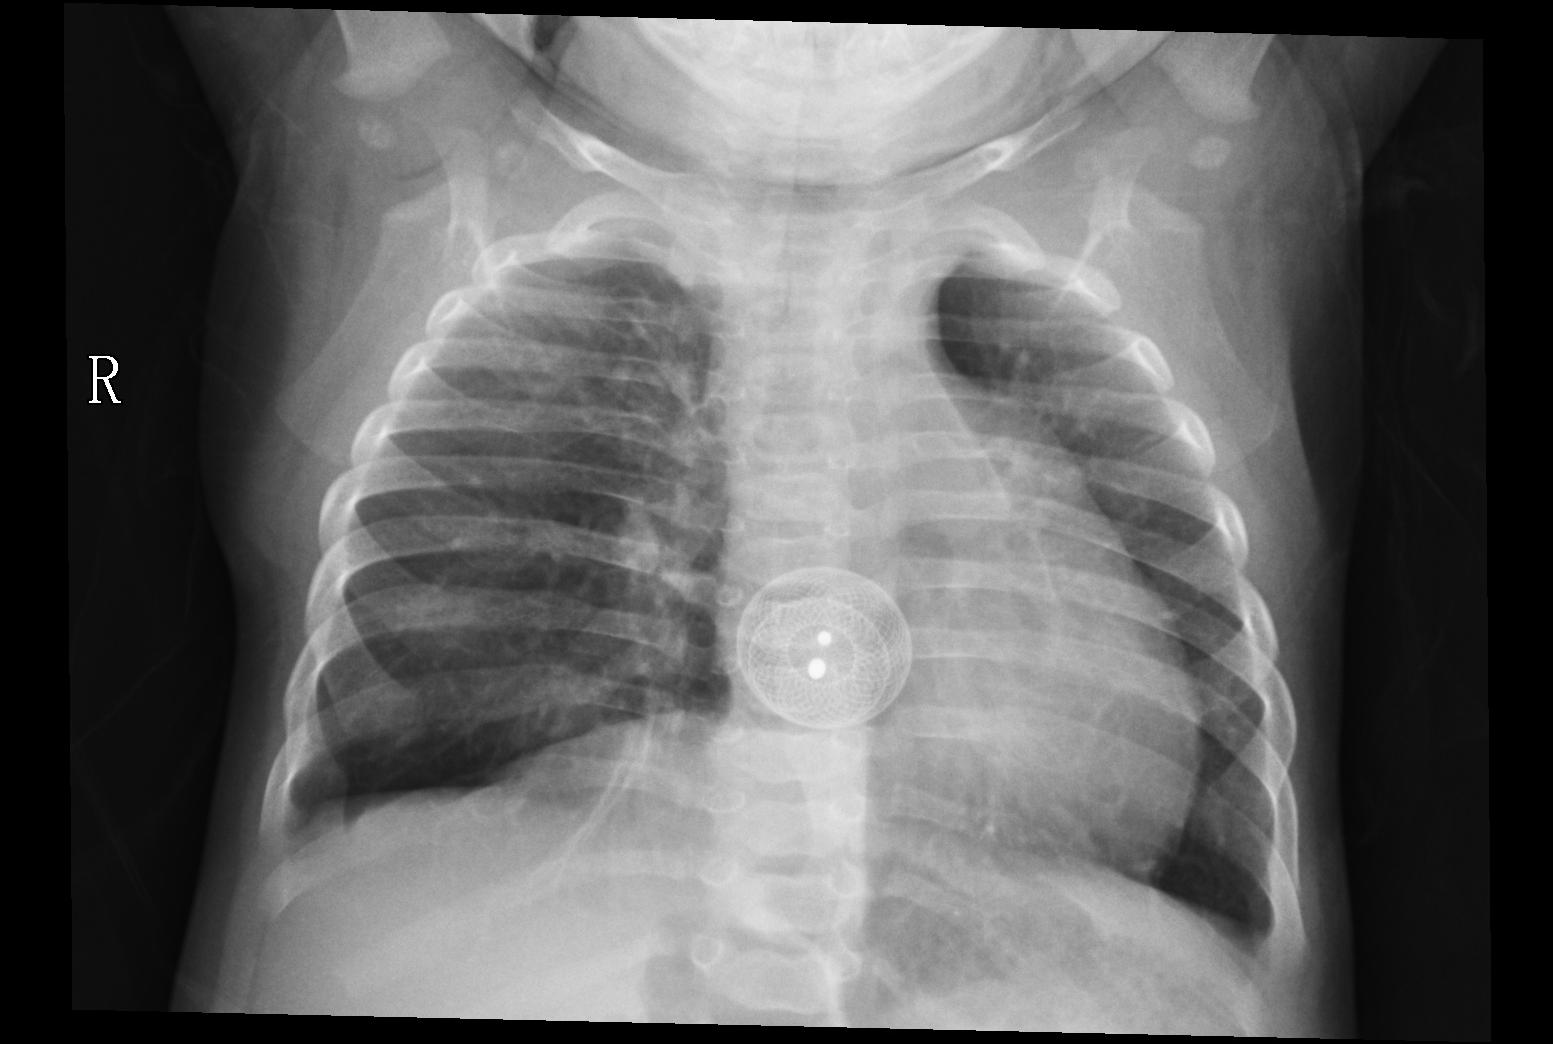
Diagnosis: PNEUMONIA